Interaction volume radius: 5 \u00c5
Interaction volume height: 10 \u00c5
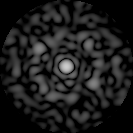
Disorder parameter: 0.7806